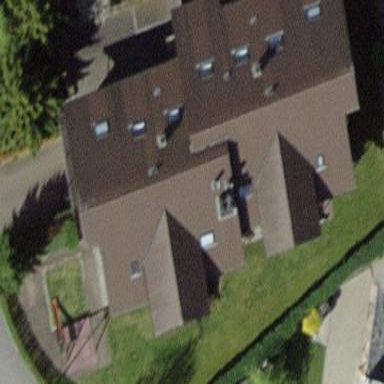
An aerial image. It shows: Gabled building.